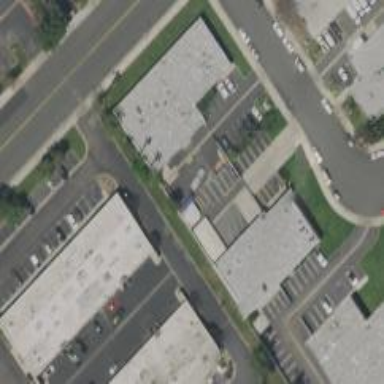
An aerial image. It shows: Commercial building.